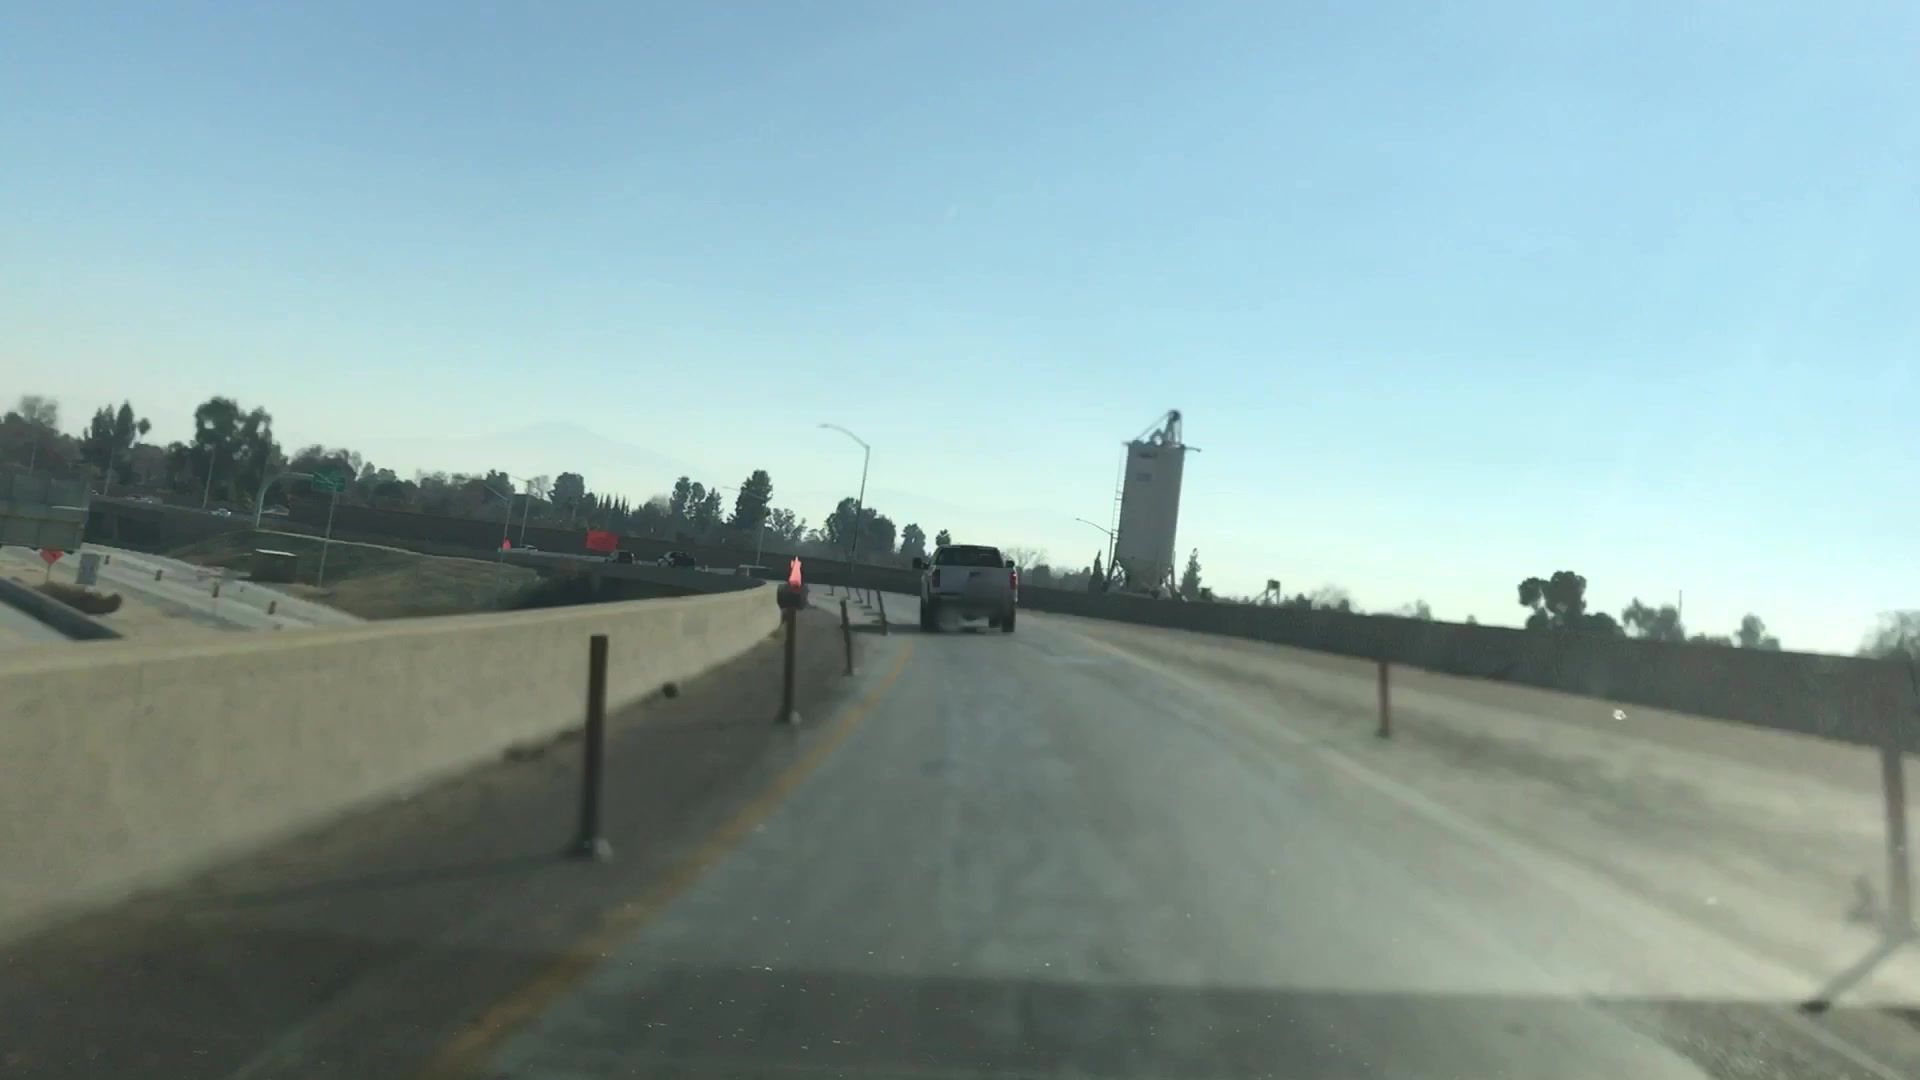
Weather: clear
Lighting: day
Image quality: good
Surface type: driving surface
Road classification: motorway, motorway_link
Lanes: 2, 1
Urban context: urban centre
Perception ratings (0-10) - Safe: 0.87, Lively: 0.76, Beautiful: 2.02, Boring: 5.97, Depressing: 7.17, Wealthy: 5.53